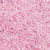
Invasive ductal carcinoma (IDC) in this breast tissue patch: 0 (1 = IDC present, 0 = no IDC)